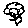
Label: flower